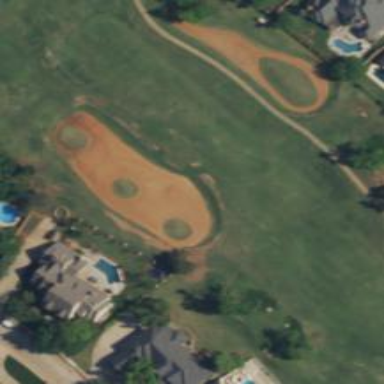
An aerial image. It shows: Golf bunker filled with sandy terrain.